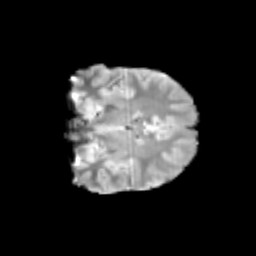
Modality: T2w
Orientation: coronal
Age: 10
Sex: male
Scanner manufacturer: siemens
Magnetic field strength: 3 T
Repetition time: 3.8 s
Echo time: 0.07 s